Question: I want to add a photo to my project, but for some reason it doesn't want to add locally
Can someone help me how to do this?
---
'''
<li v-for="book in books" :key="book.id">
*Some code here*
<img :src="book.image"/> <<<-----Here
</li>
'''
'''
export default {
data() {
return{
books: [
image: "../assets/images/a-Dolls-house.jpg"
]
}
}
}
'''
---

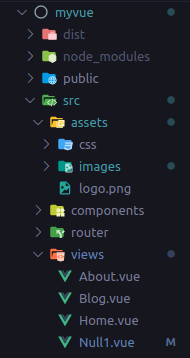
Answer: Change '<img :src="book.image"/>' to '<img :src="require(book.image)"/>'
This will work because the assets folder is not public to the browser. Meaning that when you try to call from the 'assets' folder it cannot find the path specified because the webserver cannot find the 'assets' folder. However by calling 'require' we load the image from the 'assets' folder, and convert it to a base 64 encoded image. Which can be seen by the browser as it is compiled into your chunk.
The other option you have is to move your 'images' folder to the 'public' directory and change your image property to 'image: "/images/a-Dolls-house.jpg"'. Then the image will be public and can be accessed from the browser. Without increases your chunk sizes, or increasing your memory overhead, as the images would be linked instead of compiled.